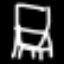
Label: chair